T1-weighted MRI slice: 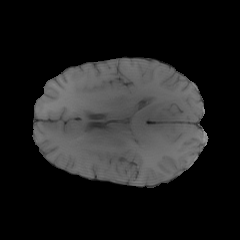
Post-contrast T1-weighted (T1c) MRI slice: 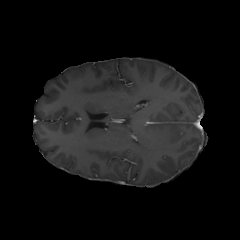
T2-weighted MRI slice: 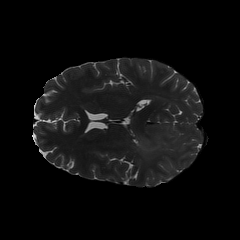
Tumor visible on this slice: yes